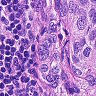
Metastatic tissue present: yes